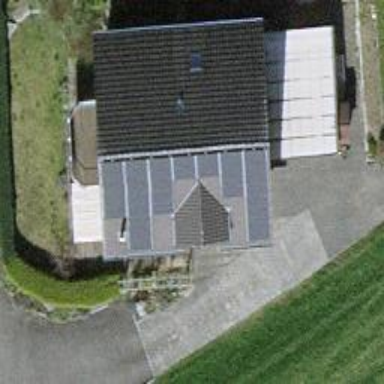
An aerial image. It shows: Solar power generator.